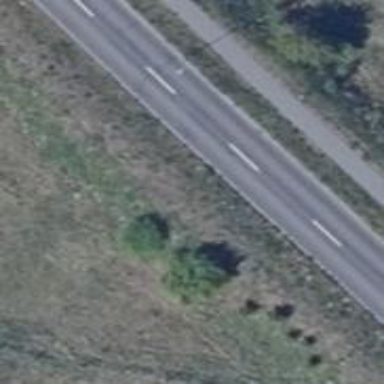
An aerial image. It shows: Tertiary road with asphalt surface.